Interaction volume radius: 5 \u00c5
Interaction volume height: 10 \u00c5
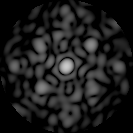
Disorder parameter: 0.6148